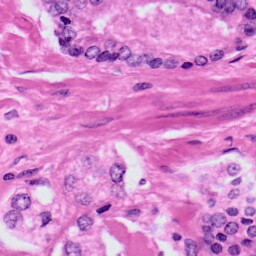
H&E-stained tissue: Prostate